Question: I have created a div in a table format that I am using to filter data options.
I am having problems with pressing enter from inside the text box. When I press enter, the alert appears, but the page just reloads and isn't properly filtered with any of the options. Can anyone explain to me what is going on?
Please let me know if I was unclear or need to explain anything!
This is what my filter option bar looks like:

'''
<form name="myform">
<center><table id="mykeyTable" border="1" cellspacing="10" cellpadding="10">
<center></center>
</td>
<!--Search bar -->
<tr>
<td colspan="4">
<center>
<form>
Starts With: <input type="text" id="myText" value=""><br>
</form>
</center>
</tr>
<!-- Site Options -->
<td><center>Site</center><br>
<input type="radio" name="siteID" onclick="updateSiteID(this.value)" value="Asc"checked>
<input type ='button' id='siteIDChosen' class='button-addAsc'/>
<br>
<input type="radio" name="siteID" onclick="updateSiteID(this.value)" value="Desc" >
<input type ='button' id='siteIDChosen' class='button-addDesc'/>
<br>
</input>
</form></td>
<!-- Status options -->
<td><center>Status
<br><br></center><input type="radio" name="siteStatus" onclick="updateSiteStatus(this.value)"value="Online"> Online<br><input type="radio" name="siteStatus" onclick="updateSiteStatus(this.value)" value="Offline"> Offline<br><input type="radio" name="siteStatus" onclick="updateSiteStatus(this.value)" value="Both" checked> Both </form></td>
<!-- usage plan -->
<td><center>Usage Plan (in MB)</center>
<br><input type="radio" name="usagePlan" onclick="updateUsagePlan(this.value)" value="yesUsagePlan"> Data Plan<br><input type="radio" name="usagePlan" onclick="updateUsagePlan(this.value)" value="noUsagePlan"> No Data Plan<br><input type="radio" name ="usagePlan" onclick="updateUsagePlan(this.value)" value="bothUsagePlan" checked> All Plans</form></td>
</table>
<br>
<form><input type='button' id='filter' name='Submit' onclick='validate()' class='button-add' value=" Filter Selections"/></form>
</center>
</form>
</div>
'''
'''
<script>
$("#myText").keypress(function(event) {
if (event.which == 13) {
alert("You pressed enter");
validate();
}
});
$(document).keypress(function(event){
if(event.keyCode == 13){
validate();
}
});
function validate() {
//...
}
</script>
'''
---
SOLVED:
I used jQuery click to call the same function used as the button.
'''
$(document).keypress(function(event){
if(event.keyCode == 13){
$('#filter').click();
// validate(); doesn't need to be called from here
}
});
'''
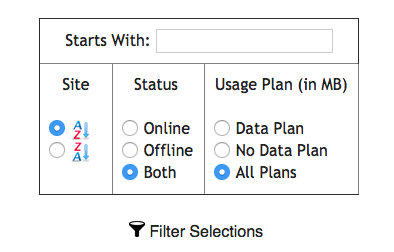
Answer: I would suspect you are getting an error in your validate() function. Try putting the alert after you call the validate() and see if you still receive the alert message. Like this...
'''
$("#myText").keypress(function(event) {
if (event.which == 13) {
validate();
alert("You pressed enter");
}
});
'''